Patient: sex M, age 63
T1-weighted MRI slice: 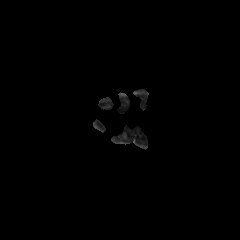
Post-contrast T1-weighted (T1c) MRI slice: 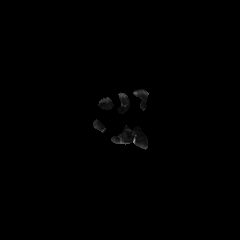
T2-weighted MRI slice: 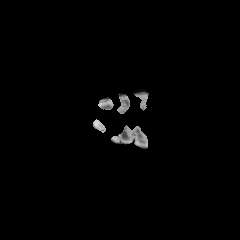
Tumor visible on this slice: no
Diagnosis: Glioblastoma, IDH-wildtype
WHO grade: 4